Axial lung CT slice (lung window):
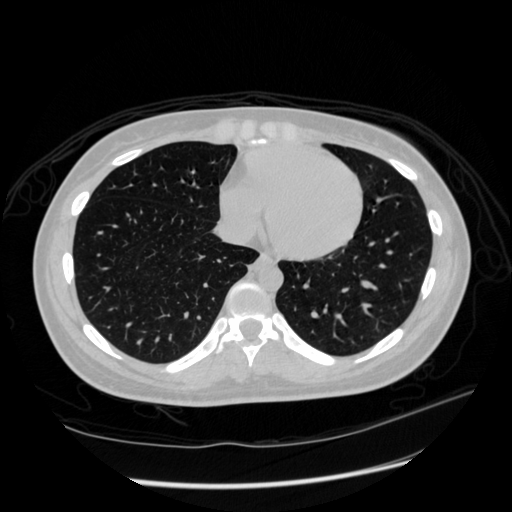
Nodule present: no